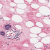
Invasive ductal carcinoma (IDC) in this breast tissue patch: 0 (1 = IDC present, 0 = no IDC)